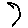
Label: moon